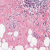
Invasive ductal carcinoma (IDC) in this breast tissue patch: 0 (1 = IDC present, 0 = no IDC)